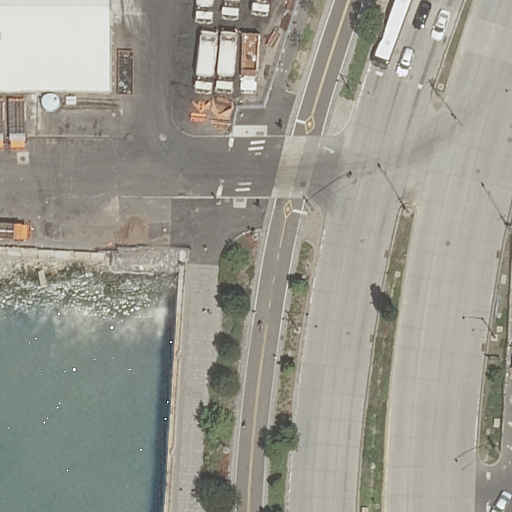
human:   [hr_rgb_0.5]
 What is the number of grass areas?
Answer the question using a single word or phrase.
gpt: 6

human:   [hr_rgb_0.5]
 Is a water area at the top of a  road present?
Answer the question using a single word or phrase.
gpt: no

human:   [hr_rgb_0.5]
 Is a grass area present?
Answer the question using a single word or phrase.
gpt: yes

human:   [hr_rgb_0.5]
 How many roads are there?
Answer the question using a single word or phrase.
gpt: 12

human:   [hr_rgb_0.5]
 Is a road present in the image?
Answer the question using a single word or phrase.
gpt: yes

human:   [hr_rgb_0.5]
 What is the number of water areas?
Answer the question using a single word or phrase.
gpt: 1

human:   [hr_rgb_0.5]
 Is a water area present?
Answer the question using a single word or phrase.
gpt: yes

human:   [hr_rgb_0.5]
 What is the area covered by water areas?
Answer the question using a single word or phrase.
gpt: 1639m2

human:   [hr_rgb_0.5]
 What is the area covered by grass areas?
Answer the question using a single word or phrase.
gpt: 655m2

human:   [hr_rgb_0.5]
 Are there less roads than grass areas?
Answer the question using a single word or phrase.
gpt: no

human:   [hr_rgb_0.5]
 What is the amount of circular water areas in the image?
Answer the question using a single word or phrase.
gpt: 0

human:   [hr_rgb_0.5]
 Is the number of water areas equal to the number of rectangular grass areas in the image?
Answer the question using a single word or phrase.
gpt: no

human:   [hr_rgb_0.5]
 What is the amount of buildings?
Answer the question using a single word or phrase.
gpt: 0

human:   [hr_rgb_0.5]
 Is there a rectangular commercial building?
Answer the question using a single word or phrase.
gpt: no

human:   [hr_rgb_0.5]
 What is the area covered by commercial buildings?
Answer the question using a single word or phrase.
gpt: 0m2

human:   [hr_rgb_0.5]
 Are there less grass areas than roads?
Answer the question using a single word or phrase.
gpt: yes

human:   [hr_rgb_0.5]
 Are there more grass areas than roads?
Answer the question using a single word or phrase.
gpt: no

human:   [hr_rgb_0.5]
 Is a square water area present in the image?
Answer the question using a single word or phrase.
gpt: no

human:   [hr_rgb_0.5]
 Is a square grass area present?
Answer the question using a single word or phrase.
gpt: no

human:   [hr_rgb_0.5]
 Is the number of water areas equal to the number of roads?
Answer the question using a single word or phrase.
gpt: no

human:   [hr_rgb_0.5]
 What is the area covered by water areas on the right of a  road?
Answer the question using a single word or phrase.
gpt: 0m2

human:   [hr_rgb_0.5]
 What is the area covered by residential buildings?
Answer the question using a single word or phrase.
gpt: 0m2

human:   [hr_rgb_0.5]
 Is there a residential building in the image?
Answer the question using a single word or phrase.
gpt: no

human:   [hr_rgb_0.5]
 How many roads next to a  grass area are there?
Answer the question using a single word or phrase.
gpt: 12

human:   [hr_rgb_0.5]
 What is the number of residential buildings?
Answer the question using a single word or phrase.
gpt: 0

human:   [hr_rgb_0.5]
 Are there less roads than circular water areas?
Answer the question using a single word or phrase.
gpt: no

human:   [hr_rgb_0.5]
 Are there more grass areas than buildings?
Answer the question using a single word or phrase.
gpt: yes

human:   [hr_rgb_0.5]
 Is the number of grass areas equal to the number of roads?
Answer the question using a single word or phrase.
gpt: no

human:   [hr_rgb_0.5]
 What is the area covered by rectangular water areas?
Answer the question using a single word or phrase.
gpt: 1639m2

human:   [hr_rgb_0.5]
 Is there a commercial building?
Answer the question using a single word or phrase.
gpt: no

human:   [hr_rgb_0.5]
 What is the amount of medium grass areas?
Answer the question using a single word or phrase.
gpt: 3

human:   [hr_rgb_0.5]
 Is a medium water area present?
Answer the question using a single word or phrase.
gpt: no

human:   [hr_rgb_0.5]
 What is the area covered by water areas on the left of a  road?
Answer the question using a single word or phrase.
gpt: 1639m2

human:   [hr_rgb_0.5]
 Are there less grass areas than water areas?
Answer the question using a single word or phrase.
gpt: no

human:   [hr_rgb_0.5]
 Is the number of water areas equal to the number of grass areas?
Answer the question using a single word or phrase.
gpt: no

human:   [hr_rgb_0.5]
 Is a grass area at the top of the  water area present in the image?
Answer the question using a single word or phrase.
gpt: yes

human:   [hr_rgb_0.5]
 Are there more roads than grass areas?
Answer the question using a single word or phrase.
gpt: yes

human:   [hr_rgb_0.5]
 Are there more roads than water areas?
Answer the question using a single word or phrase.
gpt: yes

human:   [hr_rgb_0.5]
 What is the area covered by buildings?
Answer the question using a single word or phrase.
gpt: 0m2

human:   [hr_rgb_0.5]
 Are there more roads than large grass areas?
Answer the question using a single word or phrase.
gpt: yes

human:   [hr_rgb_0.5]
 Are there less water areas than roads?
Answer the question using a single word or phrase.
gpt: yes

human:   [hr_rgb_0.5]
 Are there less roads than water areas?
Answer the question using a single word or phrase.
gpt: no

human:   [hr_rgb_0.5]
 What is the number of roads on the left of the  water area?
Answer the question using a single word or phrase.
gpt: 0

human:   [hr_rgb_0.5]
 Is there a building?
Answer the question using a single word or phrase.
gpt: no

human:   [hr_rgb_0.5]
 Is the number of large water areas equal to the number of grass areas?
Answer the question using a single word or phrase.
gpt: no

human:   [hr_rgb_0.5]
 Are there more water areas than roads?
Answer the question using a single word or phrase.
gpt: no

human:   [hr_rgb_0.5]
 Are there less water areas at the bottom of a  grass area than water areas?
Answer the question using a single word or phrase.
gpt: no

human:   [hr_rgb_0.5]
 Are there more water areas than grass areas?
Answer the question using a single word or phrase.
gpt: no

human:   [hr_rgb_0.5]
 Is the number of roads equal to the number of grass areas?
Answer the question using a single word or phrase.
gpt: no

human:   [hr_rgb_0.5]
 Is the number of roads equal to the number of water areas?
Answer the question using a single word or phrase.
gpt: no

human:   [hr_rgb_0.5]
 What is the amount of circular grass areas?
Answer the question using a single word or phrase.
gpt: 0

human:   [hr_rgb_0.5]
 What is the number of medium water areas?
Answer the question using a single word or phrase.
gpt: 0

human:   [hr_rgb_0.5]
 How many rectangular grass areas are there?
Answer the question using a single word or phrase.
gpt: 4

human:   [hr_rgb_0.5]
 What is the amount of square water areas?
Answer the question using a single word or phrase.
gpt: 0

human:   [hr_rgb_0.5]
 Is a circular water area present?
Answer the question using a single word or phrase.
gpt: no

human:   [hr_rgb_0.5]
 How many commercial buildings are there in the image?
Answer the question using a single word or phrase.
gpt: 0

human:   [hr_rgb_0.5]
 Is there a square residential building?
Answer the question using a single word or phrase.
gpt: no

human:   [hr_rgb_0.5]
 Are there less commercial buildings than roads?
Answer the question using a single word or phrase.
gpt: yes

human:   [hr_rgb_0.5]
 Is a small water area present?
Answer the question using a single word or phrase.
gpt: no

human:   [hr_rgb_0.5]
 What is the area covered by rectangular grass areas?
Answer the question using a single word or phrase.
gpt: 326m2

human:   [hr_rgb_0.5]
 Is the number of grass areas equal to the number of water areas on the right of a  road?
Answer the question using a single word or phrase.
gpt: no

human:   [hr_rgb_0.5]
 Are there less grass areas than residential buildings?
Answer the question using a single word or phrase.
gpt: no

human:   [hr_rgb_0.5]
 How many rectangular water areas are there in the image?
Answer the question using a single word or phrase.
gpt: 1

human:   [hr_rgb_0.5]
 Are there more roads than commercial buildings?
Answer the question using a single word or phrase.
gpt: yes